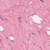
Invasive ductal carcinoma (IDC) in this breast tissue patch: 0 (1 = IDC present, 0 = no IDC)